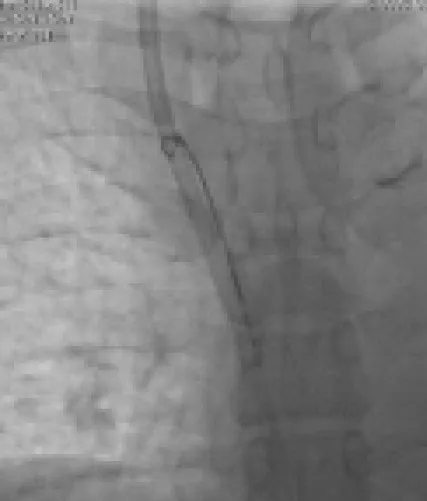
Fibrin sheath stripping using a Gunther Tulip IVC filter snare. The snare was tightened and pulled down along the shaft. Counter-traction was applied on the other end of the catheter to prevent dislodgement.
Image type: radiology (x_ray)